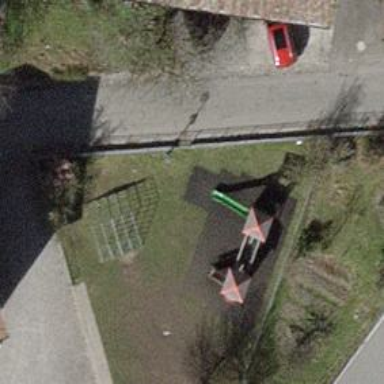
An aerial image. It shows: Playground structure.